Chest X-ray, PA view. Patient: 24 years old, sex M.
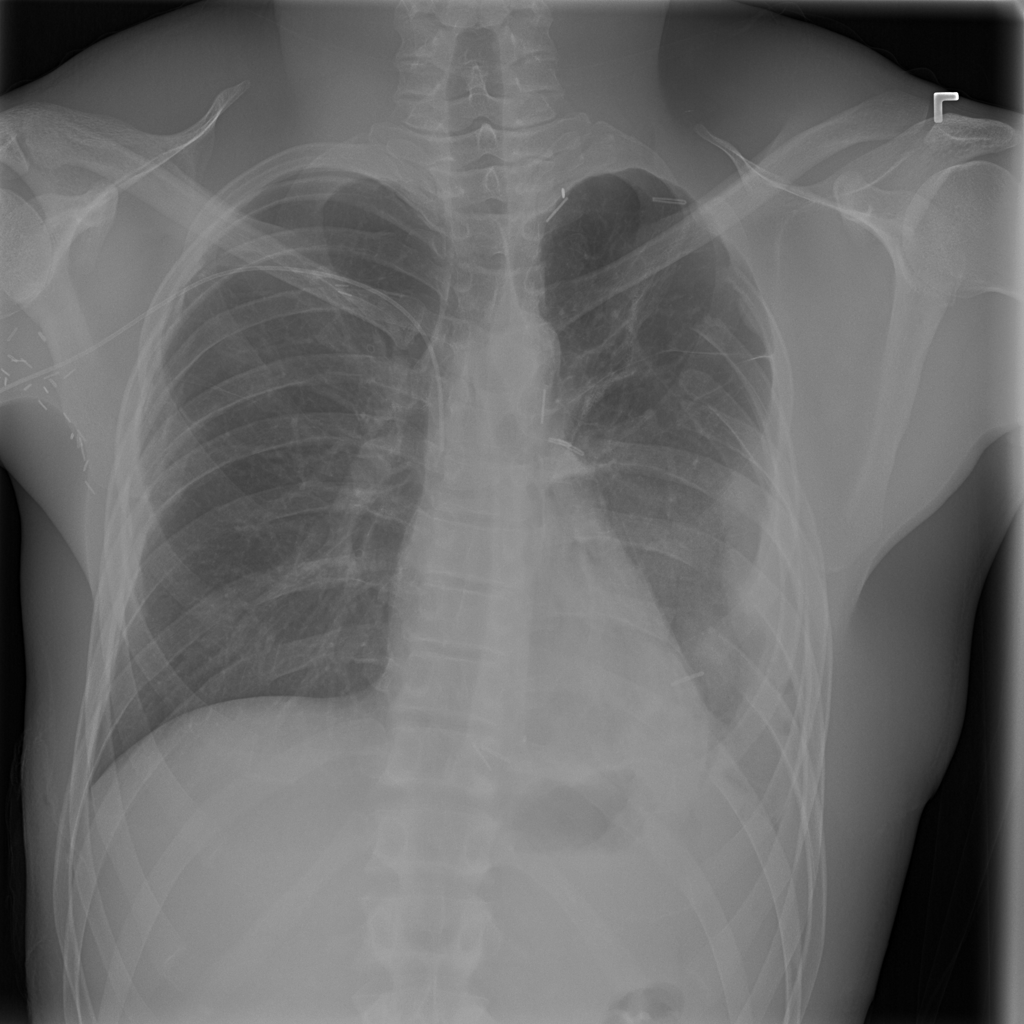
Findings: Effusion, Infiltration